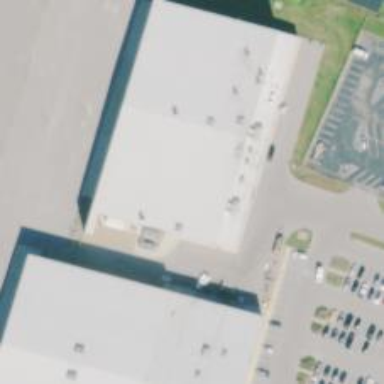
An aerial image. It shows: Hangar located at airport.